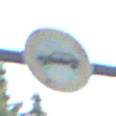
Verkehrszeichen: VerbotPersonenkraftwagen
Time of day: SunriseSunset
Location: Outdoor (Suburban)
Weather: PartlyCloudy
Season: NotSpecified
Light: Natural